Question: I use the Eclipse debugger on a regular basis and this has always bugged me about the IDE. Step filtering is such an invaluable tool, that way I'm not stepping into classes that does not have source code or I'm simply not interested in. However Eclipse isn't getting it right for most cases. In particular, there are options to "Filter simple getters" and "Filter simple setters".
I might use a getter that just simply returns the value of a member variable.
'''
private String value;
public String getValue()
{
return value;
}
'''
Or perhaps a getter that lazily instantiates an expensive object.
'''
private IObjectFactory instance;
public IObjectFactory getInstance()
{
if (instance == null)
instance = ObjectFactory.createFactory();
return instance;
}
'''
I might use a setter that just sets the value of a member variable.
'''
private String value;
public void setValue(String value)
{
this.value = value;
}
'''
I might want to support fluent syntax.
'''
private String value;
public ObjectFactory setValue(String value)
{
this.value = value;
return this;
}
'''
Or perhaps do some validation or event triggering.
'''
private String user;
public void setUser(String user)
{
if (StringUtils.isBlank(user))
throw ExceptionHelper.argumentNull("user");
this.user = user;
}
private String title;
public void setTitle(String title)
{
if (!StringUtils.equals(this.title, title))
{
this.title= title;
onPropertyChanged("title", title);
}
}
'''
And for every single one of these uses, stepping into code using eclipse steps into these methods...
The filters are definitely enabled:

In case it matters, I'm using Eclipse Kepler build 20130614-0229. I'm using JRE6 to run Eclipse and a Tomcat 7 server hosting a Java 1.4 web app. Although we ultimately target 1.4, it is compiled locally using JDK6 so I don't see that as being a problem. I do have JRebel installed and in use, perhaps the classloader is interfering with the algorithms which determine what is considered "simple"? Combined with the "Step through filters" option enabled, it's stepping through my code perhaps. I'll experiment further after thinking about this.
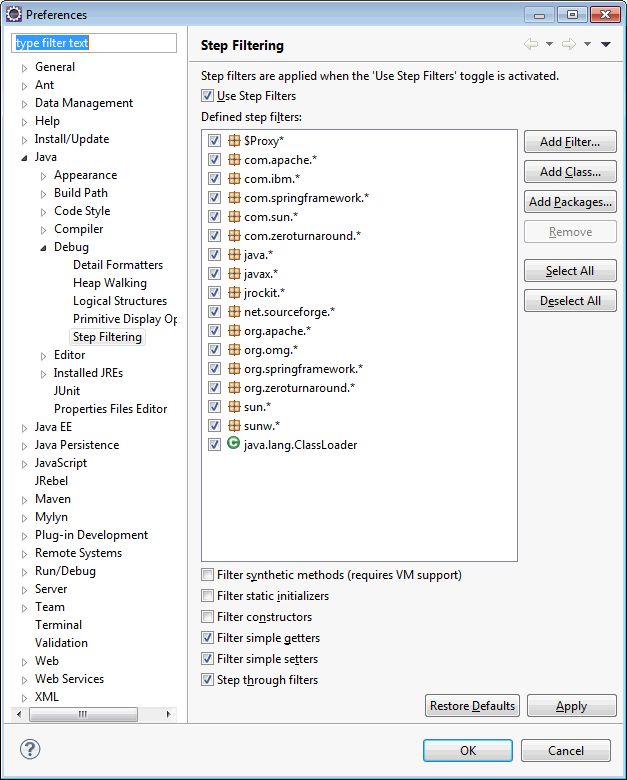
Answer: Ok I think I tracked it down.
Under normal circumstances, a plain getter and plain setter (examples 1 and 3 in the question) will be stepped over if these filters are enabled. If a special class loader such as JRebel which modifies methods to hook into them is installed and in use, it seems to interfere with Eclipse's algorithms which determine if a method is a "simple getter" or "simple setter".
So a getter that might look like this in code:
'''
public String getValue()
{
return this.value;
}
'''
Might be altered to look something like this from the JVM's perspective:
'''
public String getValue()
{
Proxy proxy = getProxy(this);
return (String)proxy.invoke("getValue", new Object[] { });
// this is all just an example,
// it's defintely way more complicated than this
}
'''
This altered code confuses Eclipse into thinking "that's not a simple getter so step into it". It does but the actual source code is my actual simple getter which then confuses me thinking "Why did Eclipse step into this simple getter?"
I ran a very contrived test to try to get the step filtering to work.
'''
import org.apache.commons.lang.StringUtils;
public class Program
{
public static void main(String[] args)
{
User bob = new User("0001", "Bob");
String id = bob.getId(); //stepped over
String name = bob.getName(); //stepped over
IHome home = bob.getHome(); //stepped into
bob.setId("foo"); //stepped into
bob.setName("Bobby"); //stepped over
String asString = bob.setNameFluent("Bobbo").toString(); //stepped into
IHome newHome = Neighborhood.getHome("moo");
bob.setHome(newHome); //stepped into
return;
}
static class User
{
private String id;
private String name;
private IHome home;
public User() { this("0001", null); }
public User(String id, String name) { this.id = id; this.name = name; }
public String getId() // simple
{
return id;
}
public String getName() // simple
{
return name;
}
public IHome getHome() // not simple
{
if (home == null)
home = Neighborhood.getHome(id);
return home;
}
public void setId(String id) // not simple
{
if (StringUtils.isBlank(id))
throw ExceptionHelper.argumentBlank("id");
this.id = id;
}
public void setName(String name) // simple
{
this.name = name;
}
public User setNameFluent(String name) // not simple
{
this.name = name;
return this;
}
public void setHome(IHome home) // not simple
{
if (home != null)
{
this.home = home;
onHomeChanged();
}
}
protected void onHomeChanged()
{
this.id = home.getId();
}
public String toString()
{
return "User { name=" + getName() + ", home=" + getHome() + " }";
}
}
static interface IHome
{
String getId();
String getLocation();
}
static class Neighborhood
{
public static IHome getHome(String id)
{
return new Home(id);
}
static class Home implements IHome
{
private String id;
public Home(String id) { this.id = id; }
public String getId() { return id; }
public String getLocation() { return "Home" + id; }
public String toString() { return "Home: " + getLocation(); }
}
}
static class ExceptionHelper
{
public static IllegalArgumentException argumentBlank(String name)
{
return new IllegalArgumentException("Argument " + name + " must not be blank");
}
}
}
'''
With the default configuration (JDK6 without JRebel), the step filtering appeared to work. Trying to step into the simple methods actually stepped over them. After enabling JRebel and stepping through the code again, it stepped into all the methods. And it doesn't matter if "Step through filters" is enabled or not.
By using JRebel, the magic that it does confused Eclipse making simple getters and simple setters look more complicated than they originally are. Disabling JRebel will cause the filters to work as intended.